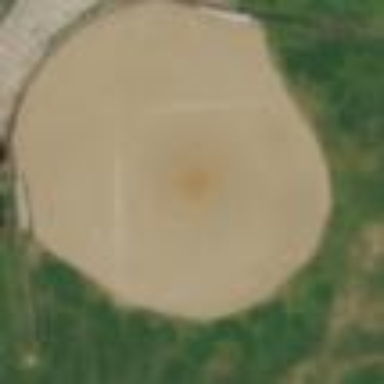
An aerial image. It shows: Baseball pitch for leisure land.